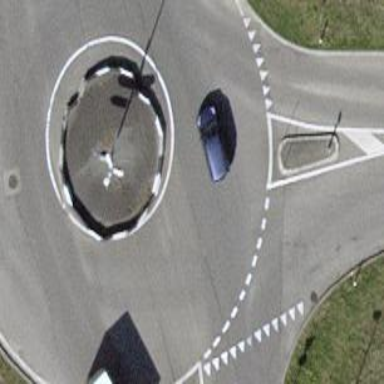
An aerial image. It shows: Secondary road with asphalt surface leading to roundabout junction.